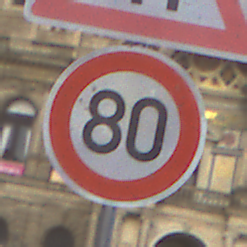
Verkehrszeichen: Geschwindigkeit80
Zusatzzeichen oben: EinseitigVerengteFahrbahnRechts
Umgebung: Outdoor, Urban
Tageszeit: MorningAfternoon
Wetter: PartlyCloudy
Licht: Natural
Jahreszeit: NotSpecified
Kontrast: LowContrast